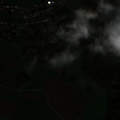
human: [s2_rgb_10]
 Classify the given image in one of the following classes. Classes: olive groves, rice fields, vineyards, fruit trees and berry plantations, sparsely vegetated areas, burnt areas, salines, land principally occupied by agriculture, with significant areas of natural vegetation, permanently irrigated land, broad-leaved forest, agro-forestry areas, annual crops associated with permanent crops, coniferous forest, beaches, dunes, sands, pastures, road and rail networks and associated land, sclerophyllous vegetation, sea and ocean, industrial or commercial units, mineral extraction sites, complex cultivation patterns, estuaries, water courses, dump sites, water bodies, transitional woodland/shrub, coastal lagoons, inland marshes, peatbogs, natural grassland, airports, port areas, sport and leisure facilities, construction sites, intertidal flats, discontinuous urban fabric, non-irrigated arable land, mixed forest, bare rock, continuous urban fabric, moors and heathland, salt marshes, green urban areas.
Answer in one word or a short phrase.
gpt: discontinuous urban fabric, non-irrigated arable land, pastures, complex cultivation patterns, broad-leaved forest